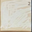
Piece: xx